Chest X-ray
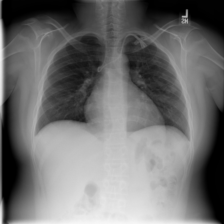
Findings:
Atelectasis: negative
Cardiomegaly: negative
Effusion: negative
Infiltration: negative
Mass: negative
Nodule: negative
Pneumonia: negative
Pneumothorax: negative
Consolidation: negative
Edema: negative
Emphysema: negative
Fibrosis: negative
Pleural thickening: negative
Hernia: negative